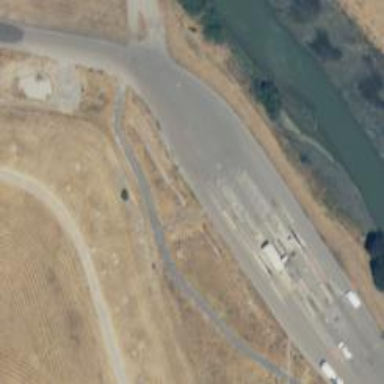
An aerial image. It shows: Weighbridge located at service road.